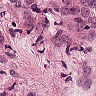
Metastatic tissue present: yes